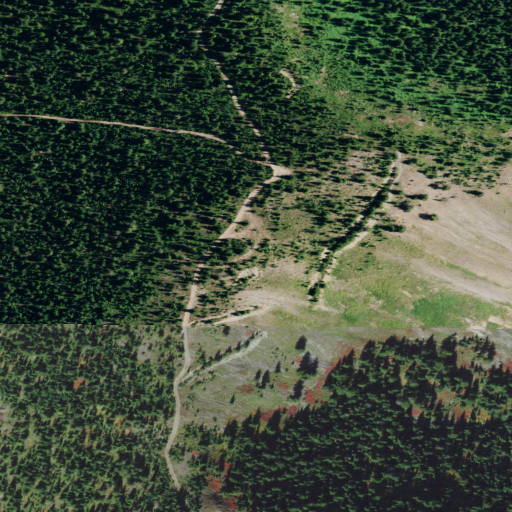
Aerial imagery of mountain in Idaho named West Willow Peak containing evergreen forest, shrub, barren land, and grassland